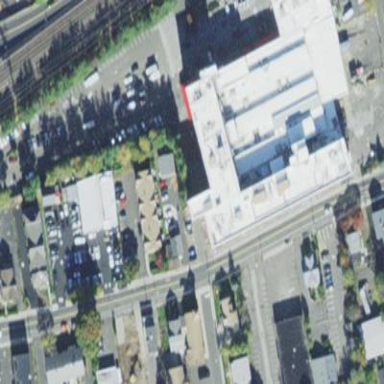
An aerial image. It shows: Part of building.